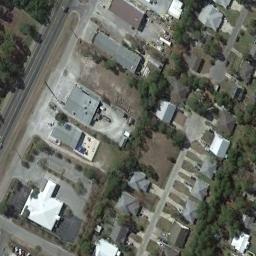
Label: medium_residential